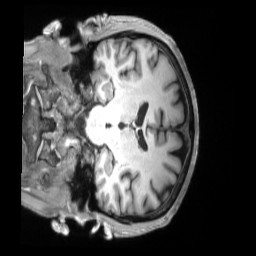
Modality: T1w
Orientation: coronal
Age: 62
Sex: male
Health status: ill
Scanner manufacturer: siemens
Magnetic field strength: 3 T
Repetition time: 2.2 s
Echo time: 0.00157 s